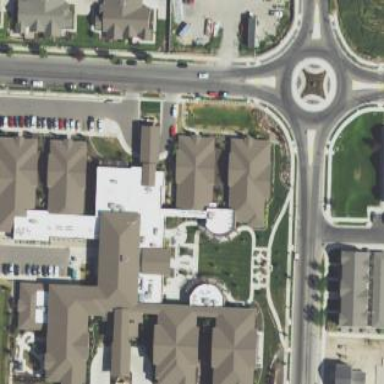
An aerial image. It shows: Nursing home.